Aerial crown-view tile of a tropical tree (Barro Colorado Island, Panama), acquired 20240611:
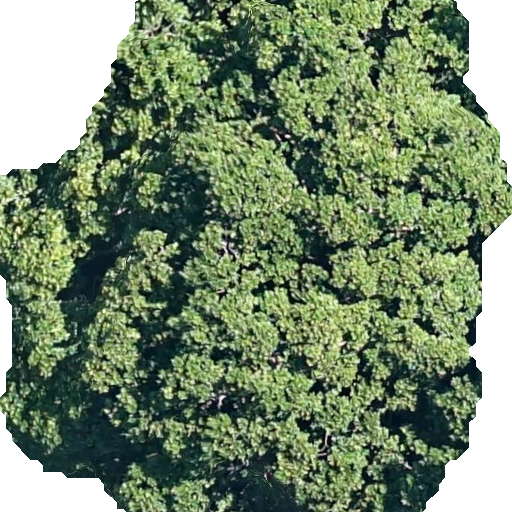
Species: Anacardium excelsum
GBIF accepted scientific name: Anacardium excelsum
Crown area: 379.615 m²